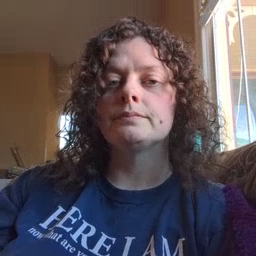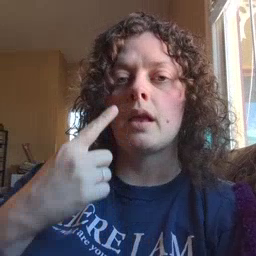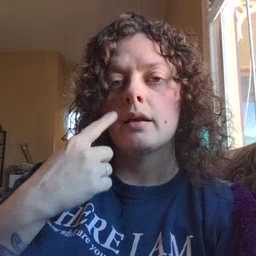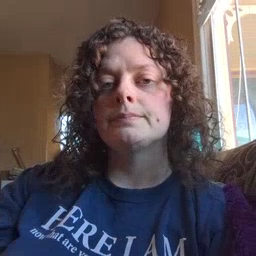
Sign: eye